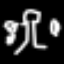
Label: leaf